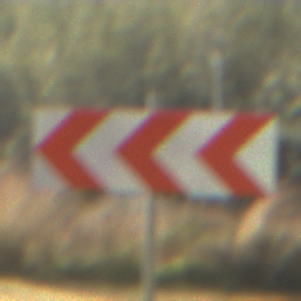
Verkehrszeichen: RichtungstafelnInKurvenGrossRechts
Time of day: MorningAfternoon
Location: Outdoor (Nature)
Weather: PartlyCloudy
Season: NotSpecified
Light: Natural